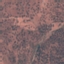
Land use / land cover: HerbaceousVegetation